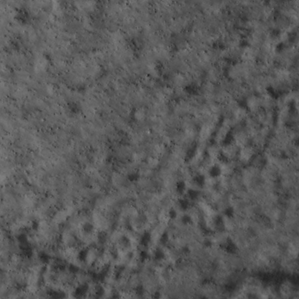
Label: non_frost